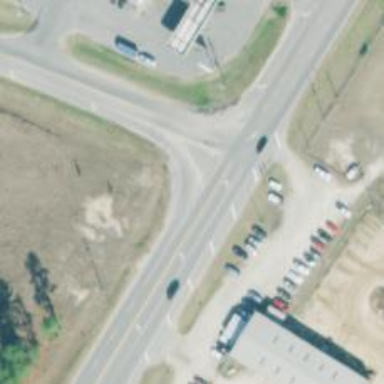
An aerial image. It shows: Asphalt road with primary link designation.